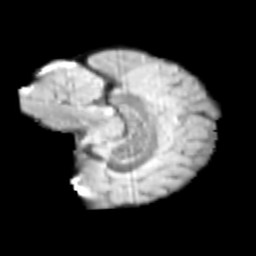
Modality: T2w
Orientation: sagittal
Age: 12
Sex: female
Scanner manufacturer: siemens
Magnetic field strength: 3 T
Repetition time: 3.8 s
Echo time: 0.07 s